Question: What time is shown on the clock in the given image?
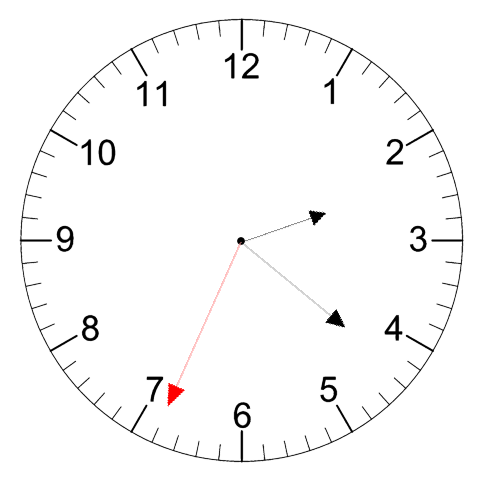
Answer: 02:21:34